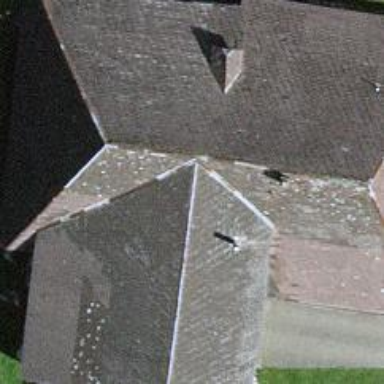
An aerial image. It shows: Farm building.